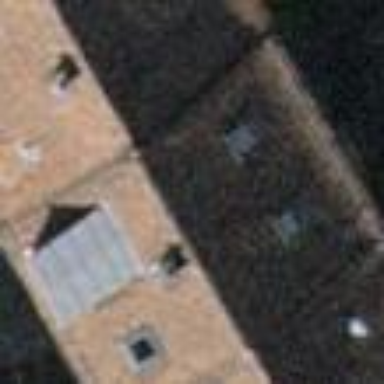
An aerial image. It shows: Terrace building with gabled roof.